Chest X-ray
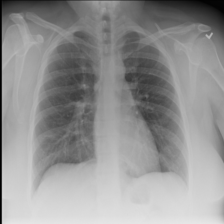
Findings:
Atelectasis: negative
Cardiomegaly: negative
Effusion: negative
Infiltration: negative
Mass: negative
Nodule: negative
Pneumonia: negative
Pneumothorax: negative
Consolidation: negative
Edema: negative
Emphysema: negative
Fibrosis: negative
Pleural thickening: negative
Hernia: negative